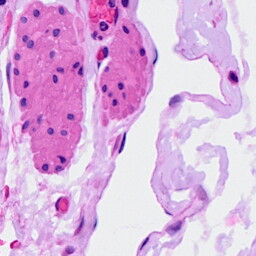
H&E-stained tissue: Ovarian